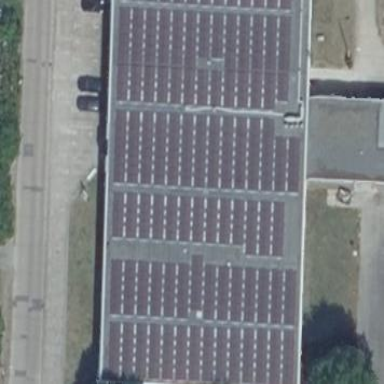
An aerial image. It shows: Solar power generator with photovoltaic panels.